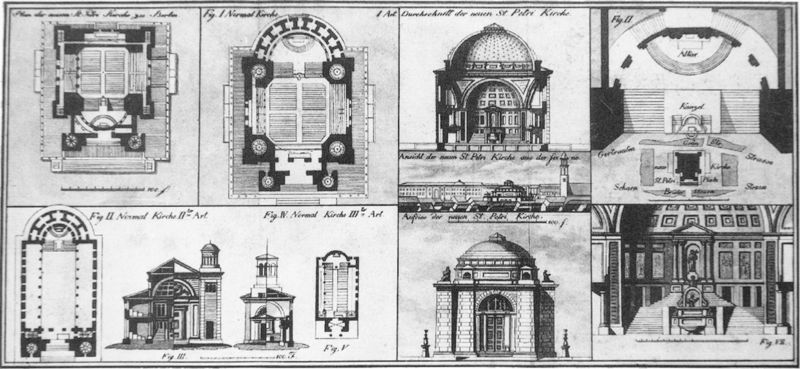
Titel: Entwürfe zur Petri-Kirche in Berlin und zu protestantischen Kirchen.
Künstler: Louis Catel
Standort: Berlin
Institution: Petri-Kirche
Schlagwörter: weiß, kirchturm, fenster, grau, schwarz, säule, säulen, tür, zeichnung, dach, gebäude, haus, architektur, stein, kirche, figur, klassizismus, blatt, theater, front, kreis, turm, skulptur, statue, schiff, schrift, ansicht, bogen, fassade, studie, giebel, mauer, grafik, linien, kuppel, treppe, treppen, seitenansicht, innenansicht, stufen, umriss, halle, kirchen, bögen, eingang, nische, tusche, außen, gewölbe, glockenturm, kuppeln, türme, dom, druck, lithographie, schnitt, stich, text, beschriftung, bleistift, entwurf, franz, altar, langhaus, rom, portal, kirchenschiff, kanzel, apsis, schwart, chor, heiliger, plan, tempel, kassetten, monopteros, entwürfe, skizzen, petrus, querschnitt, mausoleum, geometrie, quadrat, sakral, bau, sakralbau, basilika, abriss, schinkel, quadratisch, kassette, grundriss, baustelle, massstab, aufriss, zeichnungen, architekturzeichnung, bauplan, architekt, tonnengewölbe, zentralbau, aufrisse, grundiss, kassettierung, palladio, längsschnitt, kuppelbau, langbau, tambour, grundrisse, seitenriss, bauleiter, absis, absiss, ansciht, ansichten, assissi, detail(einzelteil), gravür, grundsteinlegung, kirchenbau, kirchenformen, kirchentypen, langjaus, petri, urtyp, pläne, verzerrt, tambur, fig, gesamtaufnahme, katedrale, vertikalschnitt, architekturpläne